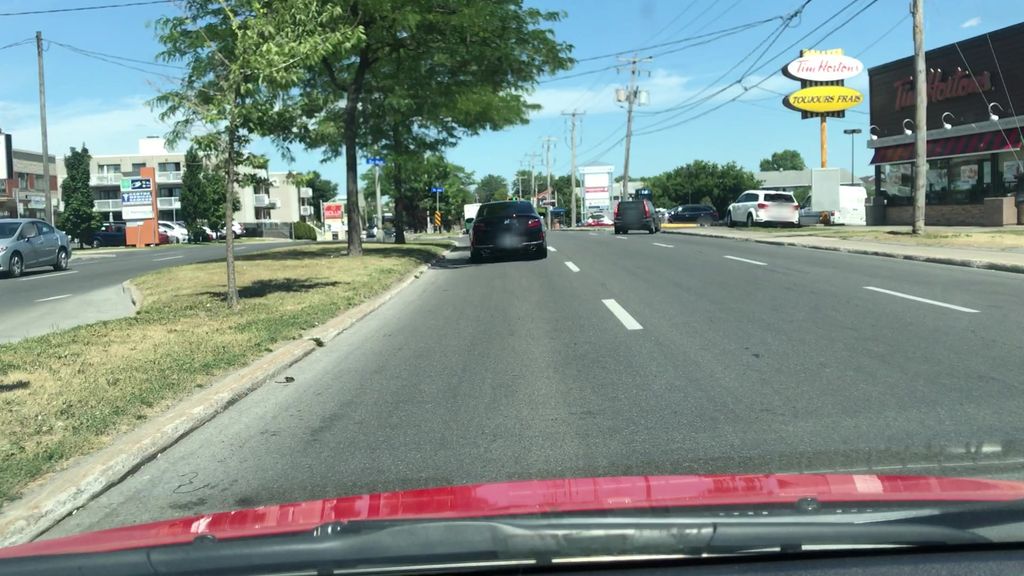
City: montreal